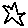
Label: star